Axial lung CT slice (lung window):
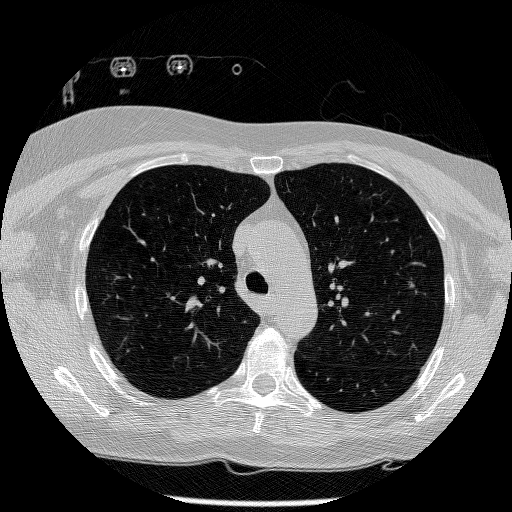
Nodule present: no